Field crop: maize
Growth stage: 2
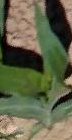
Species: maize